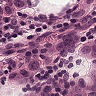
Metastatic tissue present: yes